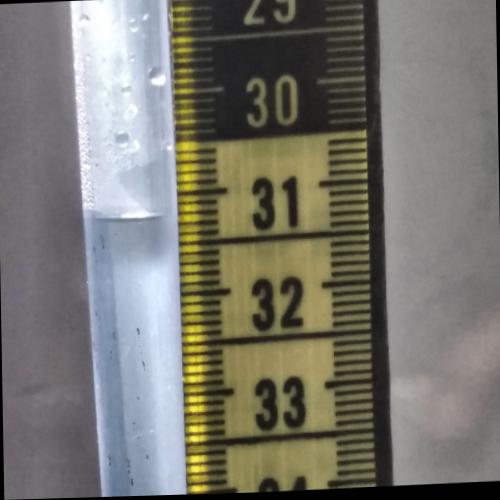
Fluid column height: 31.2 cm